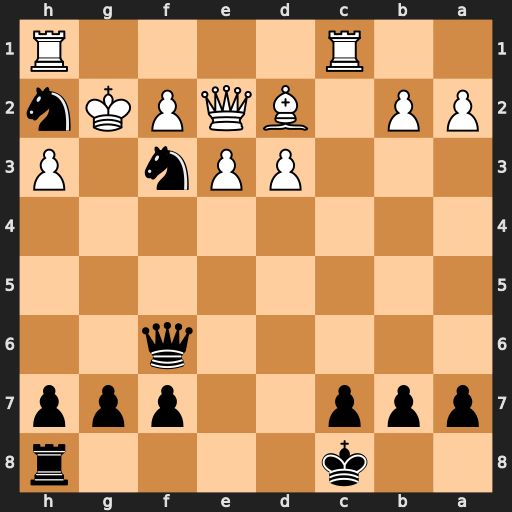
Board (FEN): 2k4r/ppp2ppp/5q2/8/8/3PPn1P/PP1BQPKn/2R4R
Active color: b
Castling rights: -
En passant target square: -
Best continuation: Qg6#